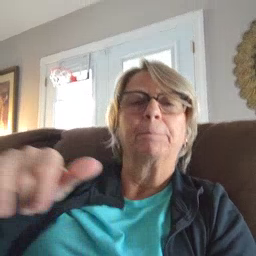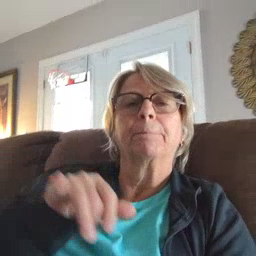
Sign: same